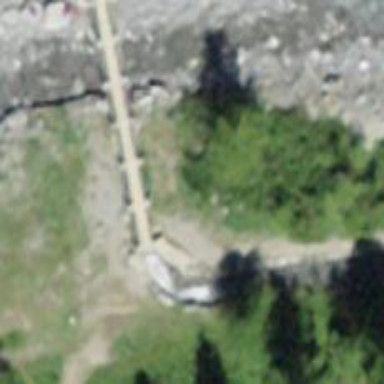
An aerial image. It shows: Culvert bridge over ditch.